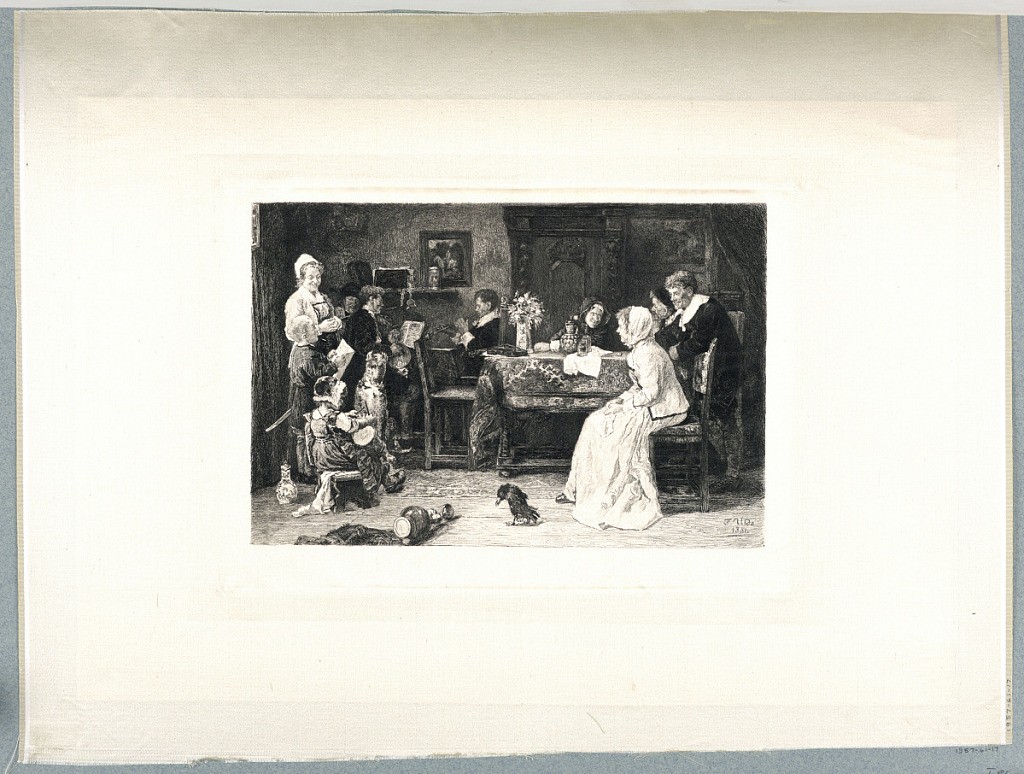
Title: Concert de Famille
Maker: Wilhelm Krauskopf, German, founded 1847
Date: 1881
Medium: Etching in dark brown ink on white satin
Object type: Print
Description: In a 17th century domestic interior setting, four people seated around a table listen to four make music, among whom are two children.